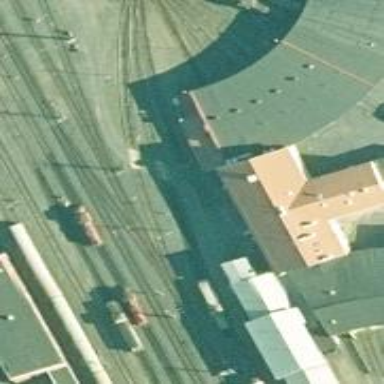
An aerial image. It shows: Railway level crossing.